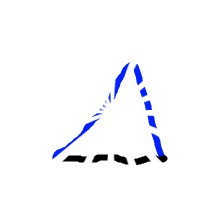
Shape: triangle